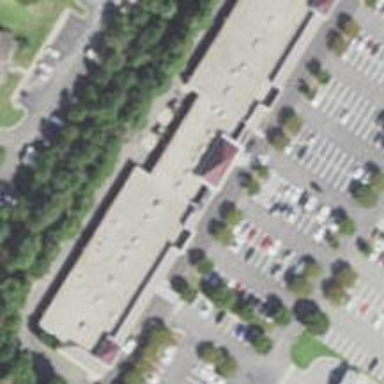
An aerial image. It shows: Veterinary facility.